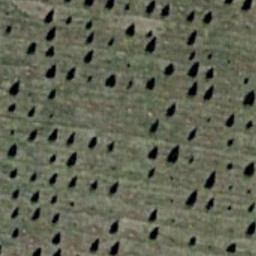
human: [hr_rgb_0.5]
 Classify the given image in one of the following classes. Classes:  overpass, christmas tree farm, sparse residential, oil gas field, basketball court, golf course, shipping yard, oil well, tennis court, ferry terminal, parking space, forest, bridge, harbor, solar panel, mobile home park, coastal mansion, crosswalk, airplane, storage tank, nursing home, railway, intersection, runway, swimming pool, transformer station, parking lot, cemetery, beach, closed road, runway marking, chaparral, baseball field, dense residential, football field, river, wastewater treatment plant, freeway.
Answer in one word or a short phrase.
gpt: christmas tree farm